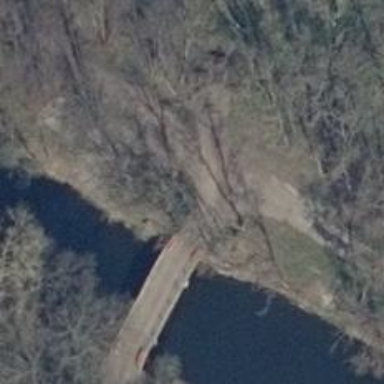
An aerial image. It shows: Bridge crossing unclassified road with grade 2 track surface.